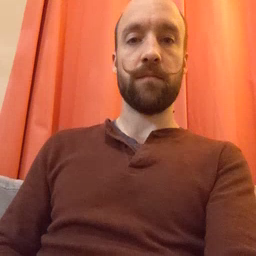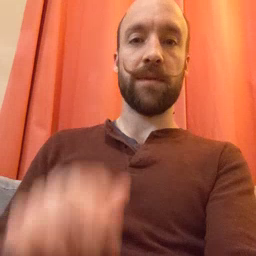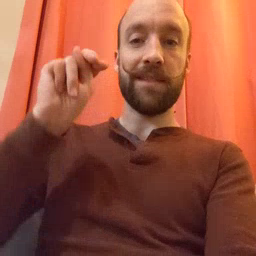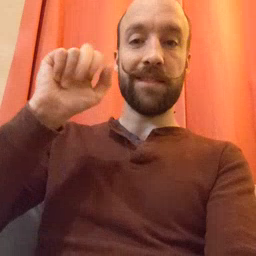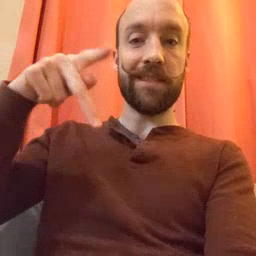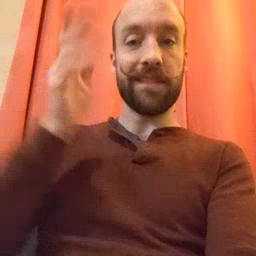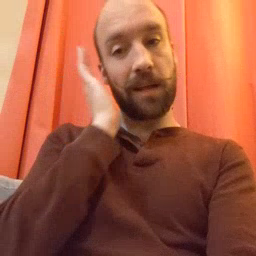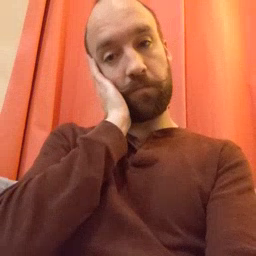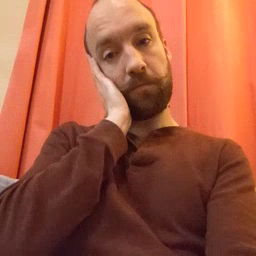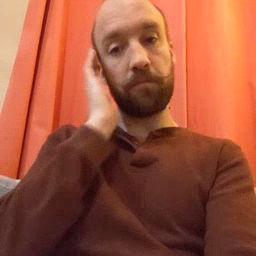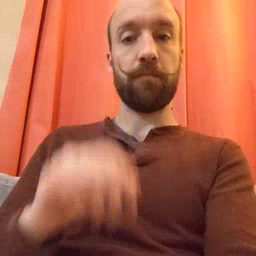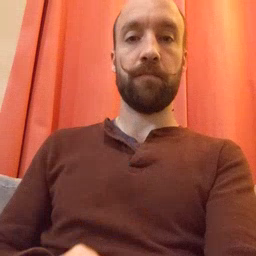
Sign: nap